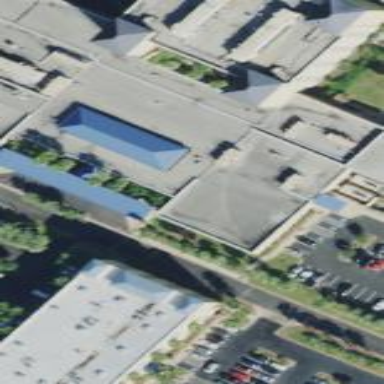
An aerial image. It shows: Hospital building.